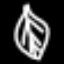
Label: leaf